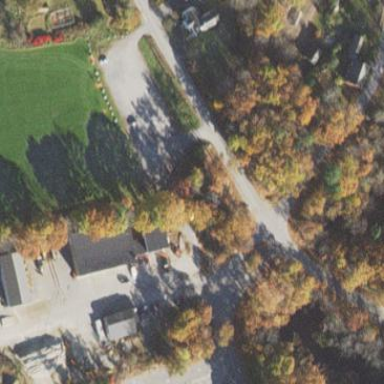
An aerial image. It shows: Parking area with ground surface.